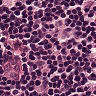
Metastatic tissue present: no